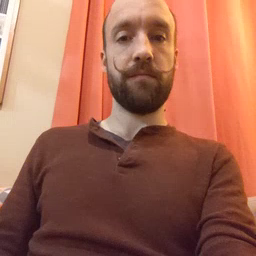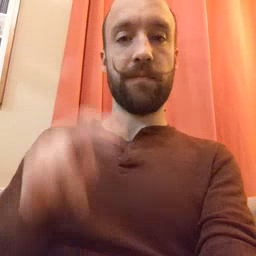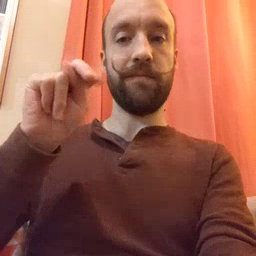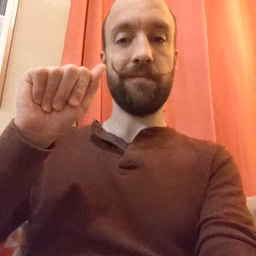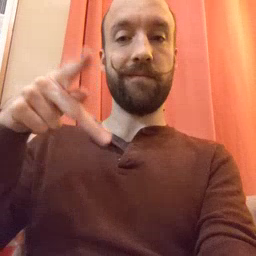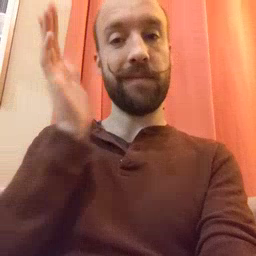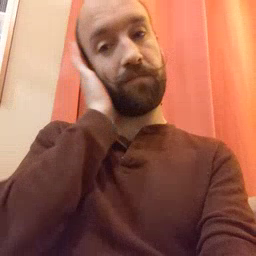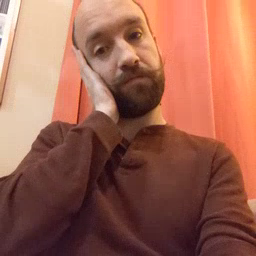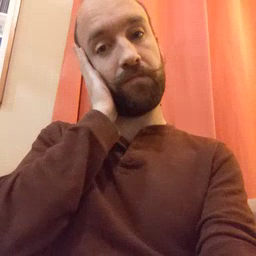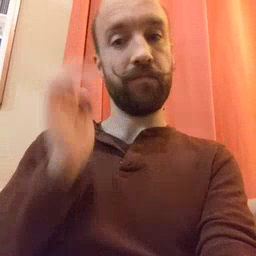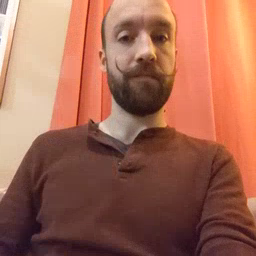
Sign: nap